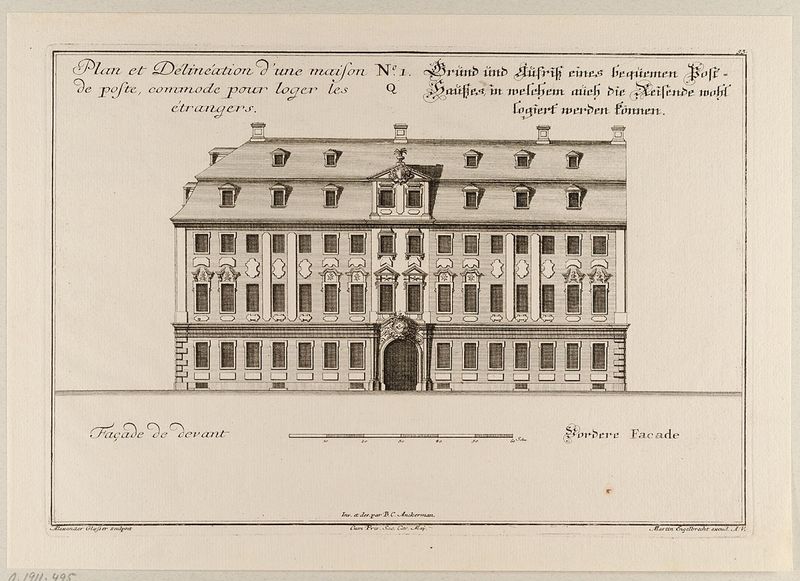
Titel: Vordere Fassade eines Postamtsgebäudes
Künstler: Martin Engelbrecht
Standort: Hamburg
Institution: Museum für Kunst und Gewerbe Hamburg
Schlagwörter: frankreich, architektur, barock, papier, fassade, grafik, graphik, hotel, fotografie, photographie, druckgraphik, druckgrafik, radierung, profanarchitektur, postamt, gerippt, unterkunft, reproduktionen, barockzeit, barockzeitalter, druckerzeugnisse, architekturdarstellungen, fassadendekorationen, ornamentstich, vorlageblätter